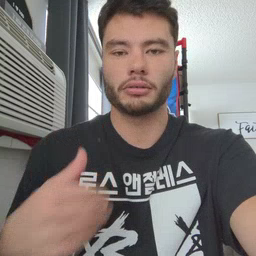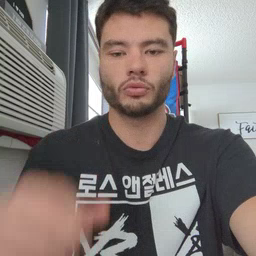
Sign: animal